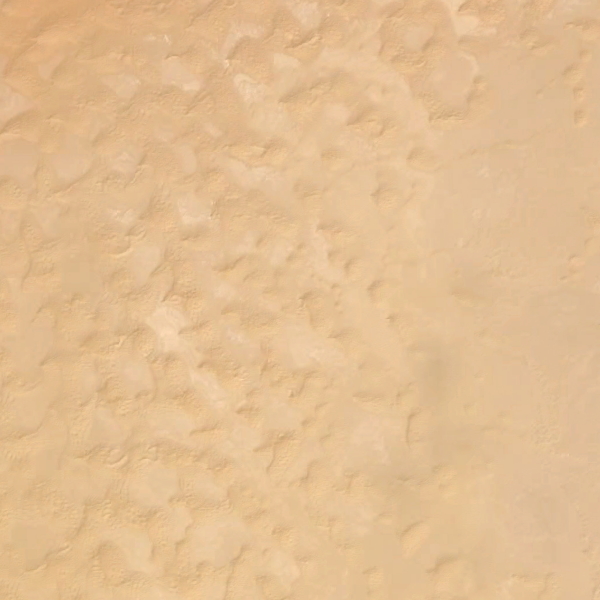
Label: Desert